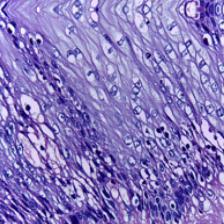
Diagnosis: Normal